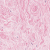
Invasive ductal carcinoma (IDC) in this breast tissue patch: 0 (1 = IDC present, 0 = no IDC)